Question: I'm trying to create a traffic simulator using python (+ pygame and math libs).
I'm stuck at car movements, I've managed to create a fixed horizontal and vertical path using a list of coordinates, using nested for loops.
Now, since I'm in a crossroads I now have to make the 1/4 of a circle to make a left or right turn.
The car has to make a straight path for n pixels (and it's ok) then have to make the 1/4 following a circular path and then proceed towards a straight line again.
I have a list of coordinates, however, I don't know how to make it turn around the center of the circumference (which I know the coordinates of) while also turning the image relative to the center!
I'll give you an idea of the problem using an

The red paths "1" are done, the problem is the blue tract "2", "O" coordinates are known, there are 4 "O" in total (one for each path).
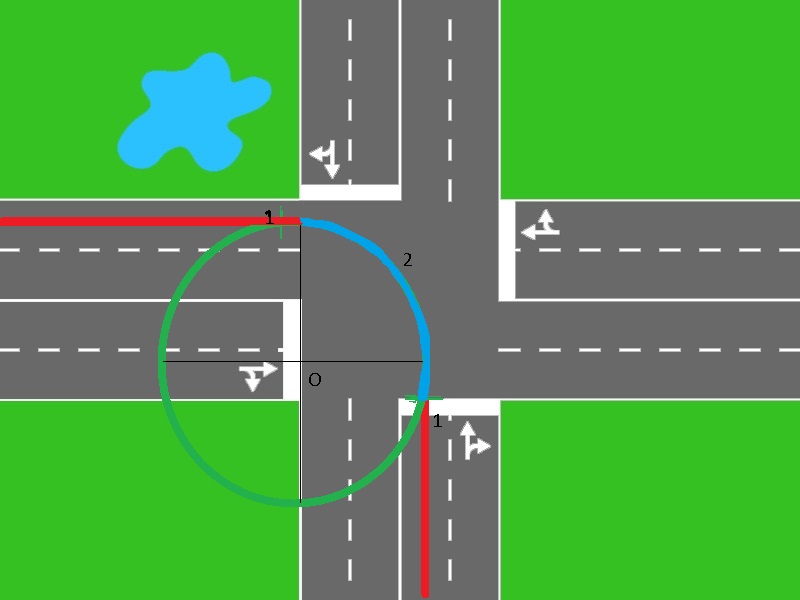
Answer: I would suggest to use the equation of a circle which is '(x - h)^2 + (y - k)^2 = r^2' where (h,k) are the coordinates of the cercle's center and r the radius.
The idea in your case could be to draw all discrete points (x,y) that verify this equation,
here is an example (for points where x and y are positive regarding the origin, if we follow your example):
'''
import numpy as np
import matplotlib.pyplot as plt
center = (10,10)
radius = 5
th = 0.01
for x in np.arange(center[0],center[0]+radius+th, th):
for y in np.arange(center[1], center[1]+radius+th, th):
if abs((x-center[0])**2 + (y-center[1])**2 - radius**2) < th:
plt.scatter(x,y)
plt.show()
'''
You can then control the number of points with the th, and even draw lines instead of just points to speed up the process